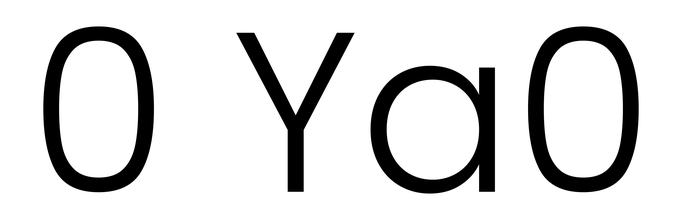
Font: Poppins-Light